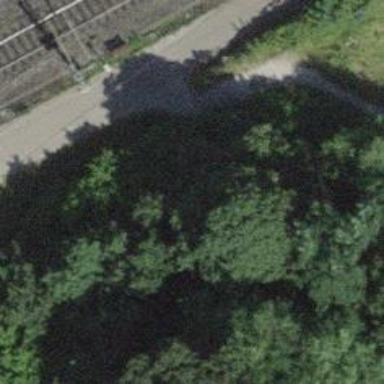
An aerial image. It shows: Road with steps.